Question: I have a datagridview with CellValidating and RowValidating events handled. My problem is that when I click into it and then I change my mind and want to cancel edit of the current row these validating methods won't let me do that if it's the first row, it seems to work when there is already some valid rows, but when it's the first it won't let me change the focus to something else.
So my question is how can I have both validation and the ability to cancel edit of the datagridview row? I don't mind if the current row in the datagridview is lost when edit is canceled.
EDIT:
here is my validating methods:
'''
private void Neighbours_CellValidating(object sender, DataGridViewCellValidatingEventArgs e)
{
if (e.ColumnIndex == 2)
{
int i = 0;
if (!int.TryParse(e.FormattedValue.ToString(), out i) || i <= 0)
{
e.Cancel = true;
Neighbours.Rows[e.RowIndex].ErrorText = "error";
}
}
}
private void Neighbours_RowValidating(object sender, DataGridViewCellCancelEventArgs e)
{
DataGridViewRow r = ((DataGridView)sender).Rows[e.RowIndex];
int dist = 0;
if (r.Cells["NeighboursStop1"].Value == null || r.Cells["NeighboursStop1"].Value.ToString() == "" || r.Cells["NeighboursStop2"].Value == null || r.Cells["NeighboursStop2"].Value.ToString() == "")
{
e.Cancel = true;
r.ErrorText = "error";
}
else if (r.Cells["NeighboursStop1"].Value.ToString() == r.Cells["NeighboursStop2"].Value.ToString())
{
e.Cancel = true;
r.ErrorText = "error";
}
else if(!int.TryParse(r.Cells["NeighboursDistance"].Value.ToString(), out dist))
{
e.Cancel = true;
r.ErrorText = "error";
}
else if (dist <= 0)
{
e.Cancel = true;
r.ErrorText = "error";
}
else
{
r.ErrorText = "";
}
}
'''
Here is how it looks when it happens, if I hit Escape key, the error message disappears, but when I try to click something else, RowValidation happens again and I back to this state:

EDIT2: I use datatable as datasource for this datagridview.
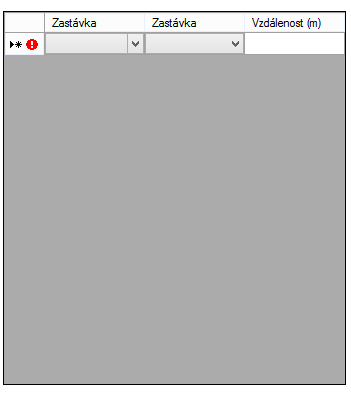
Answer: I'm not able to test the code, but could you try the following?
'''
private void Neighbours_RowValidating(object sender, DataGridViewCellCancelEventArgs e)
{
//Include this, check to see if the row is dirty
if (Neighbours.Rows[e.RowIndex] != null && !Neighbours.Rows[e.RowIndex].IsNewRow && Neighbours.IsCurrentRowDirty)
{
DataGridViewRow r = ((DataGridView)sender).Rows[e.RowIndex];
int dist = 0;
if (r.Cells["NeighboursStop1"].Value == null || r.Cells["NeighboursStop1"].Value.ToString() == "" || r.Cells["NeighboursStop2"].Value == null || r.Cells["NeighboursStop2"].Value.ToString() == "")
{
e.Cancel = true;
r.ErrorText = "error";
}
else if (r.Cells["NeighboursStop1"].Value.ToString() == r.Cells["NeighboursStop2"].Value.ToString())
{
e.Cancel = true;
r.ErrorText = "error";
}
else if(!int.TryParse(r.Cells["NeighboursDistance"].Value.ToString(), out dist))
{
e.Cancel = true;
r.ErrorText = "error";
}
else if (dist <= 0)
{
e.Cancel = true;
r.ErrorText = "error";
}
else
{
r.ErrorText = "";
}
}
}
'''